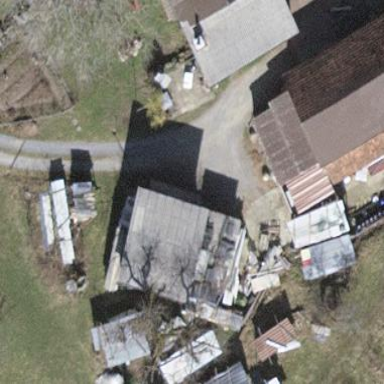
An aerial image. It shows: Farmyard area.